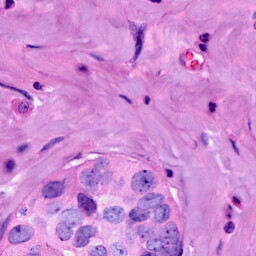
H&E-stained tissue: Breast